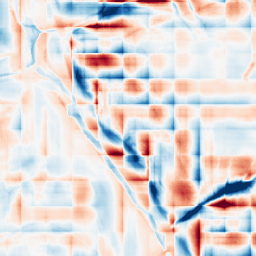
Category: wavelet
Decomposition family: wavelet_dwt
Decomposition parameters: wavelet: db2
level: 5
Upsampling method: sinc_blackman
Upsampling parameters: scale: 2
kernel_size: 8
Upsampling scale: 2